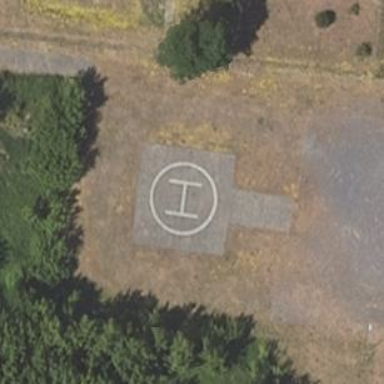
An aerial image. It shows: Image showing helipad at airport.